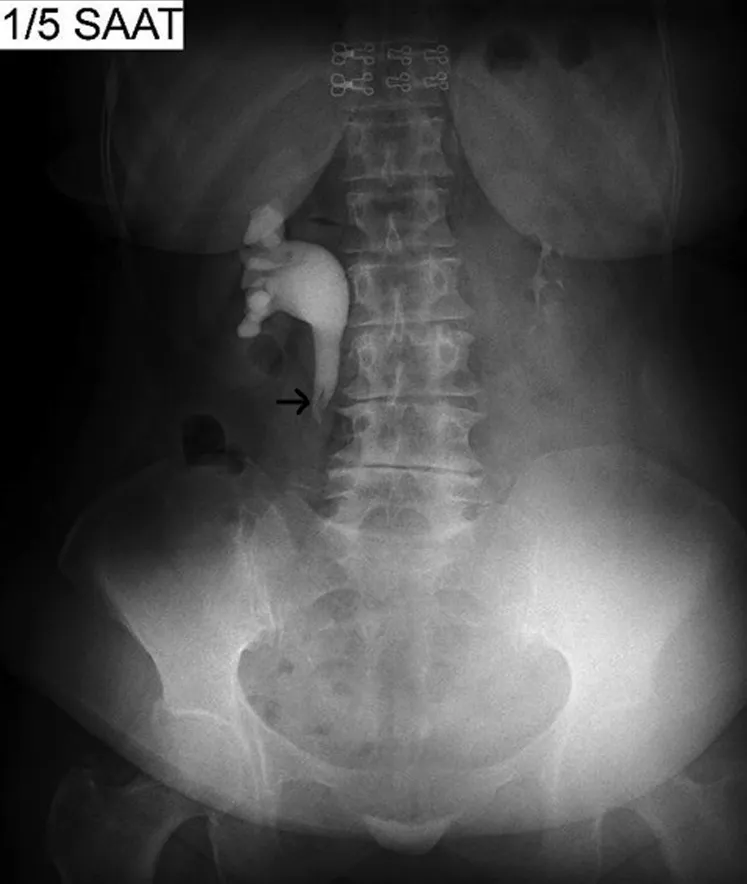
Intravenous pyelogram showing filling defects (arrow) in right proximal ureter corresponding to fibroepithelial polyps. Distal ureter is not still observed at fifth hour after administration of contrast material.
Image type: radiology (x_ray)